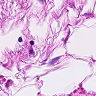
Metastatic tissue present: no